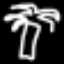
Label: palm tree